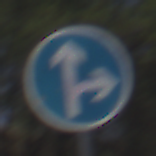
Verkehrszeichen: VorgeschriebeneFahrtrichtungGeradeausOderRechts
Umgebung: Outdoor, RoadRail
Tageszeit: Midday
Wetter: Clear
Licht: Natural
Jahreszeit: NotSpecified
Kontrast: HighContrast